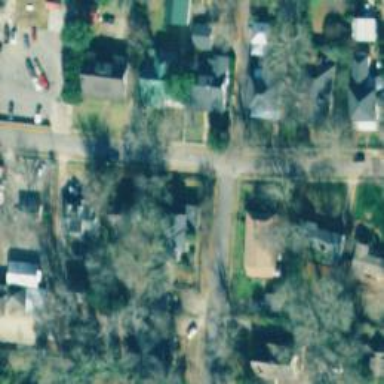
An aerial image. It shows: Residential road with separate sidewalk.